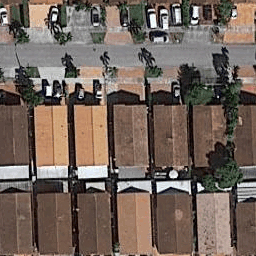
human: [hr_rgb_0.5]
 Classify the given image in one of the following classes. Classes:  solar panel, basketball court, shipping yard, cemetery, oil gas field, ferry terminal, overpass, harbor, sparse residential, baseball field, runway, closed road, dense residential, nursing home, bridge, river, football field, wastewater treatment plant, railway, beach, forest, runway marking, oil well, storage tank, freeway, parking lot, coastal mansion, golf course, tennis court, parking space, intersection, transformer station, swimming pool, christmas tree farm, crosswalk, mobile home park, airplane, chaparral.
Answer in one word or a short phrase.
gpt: dense residential